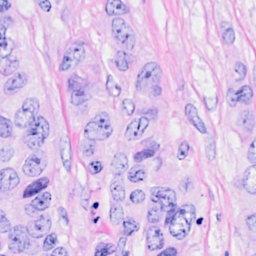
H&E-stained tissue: Breast